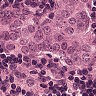
Metastatic tissue present: yes